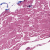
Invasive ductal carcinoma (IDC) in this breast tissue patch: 0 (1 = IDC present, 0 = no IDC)